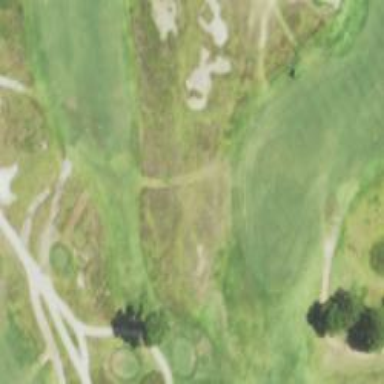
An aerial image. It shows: Pathway for golfing.